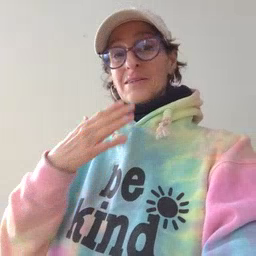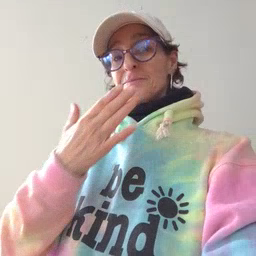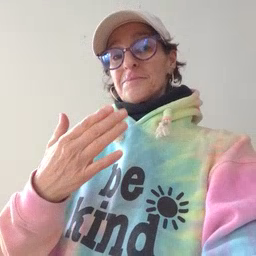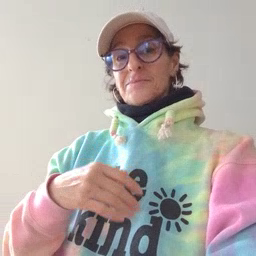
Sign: thankyou